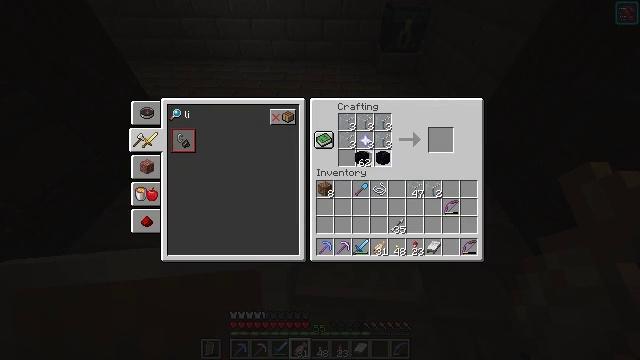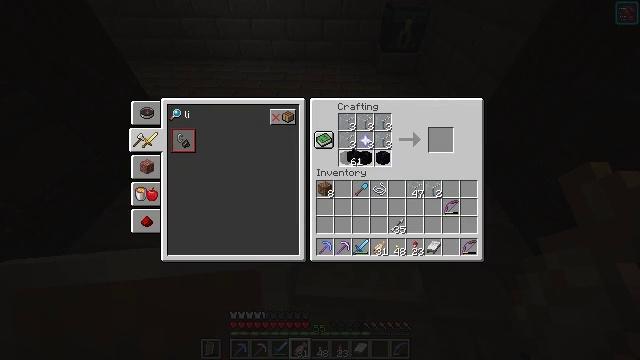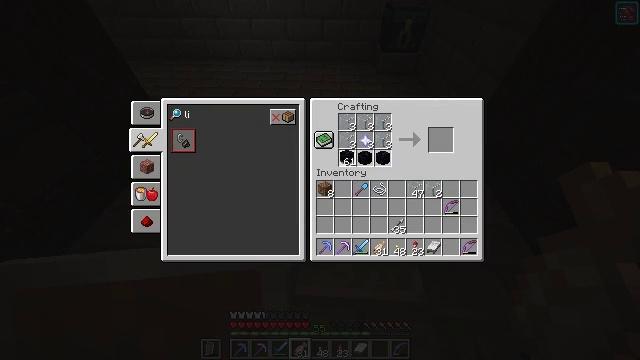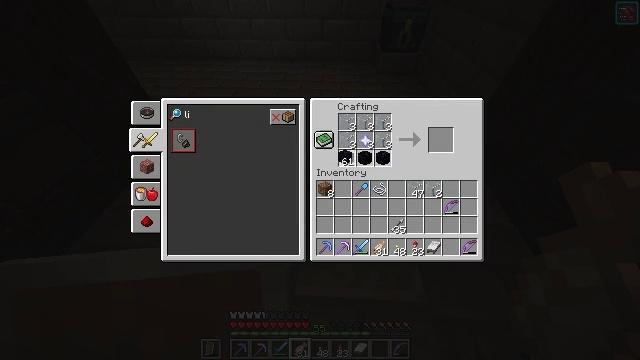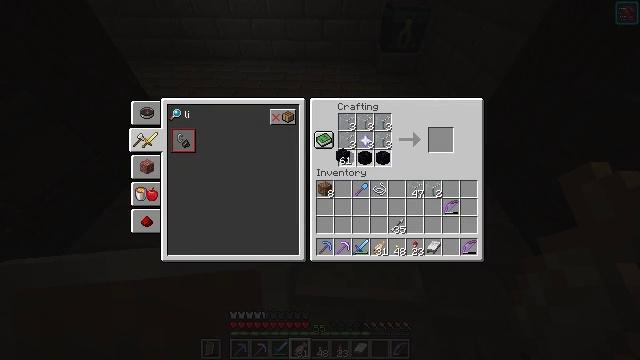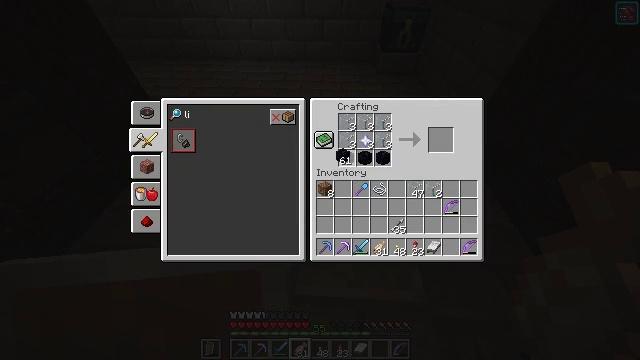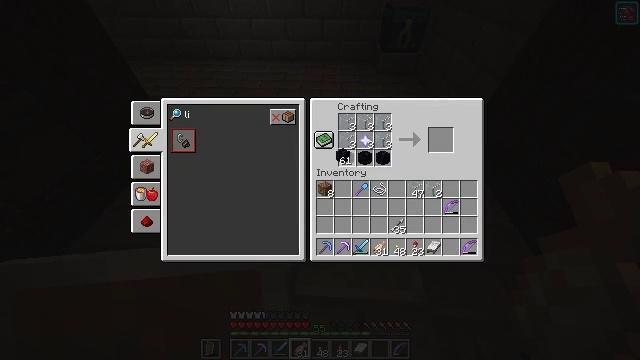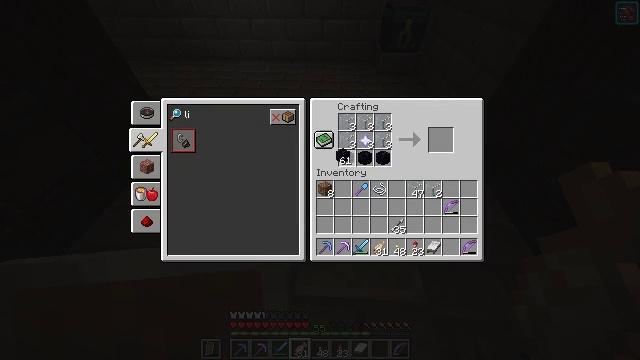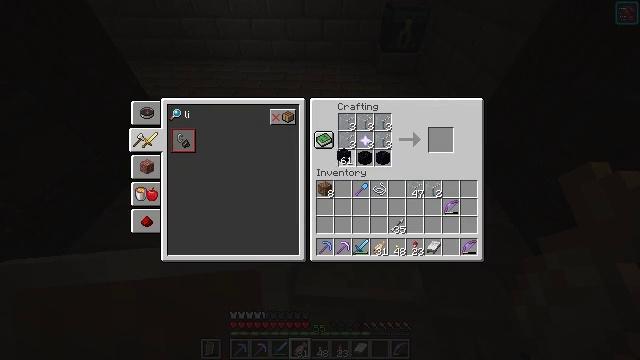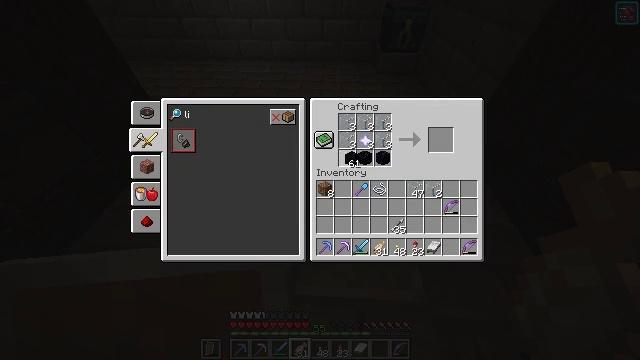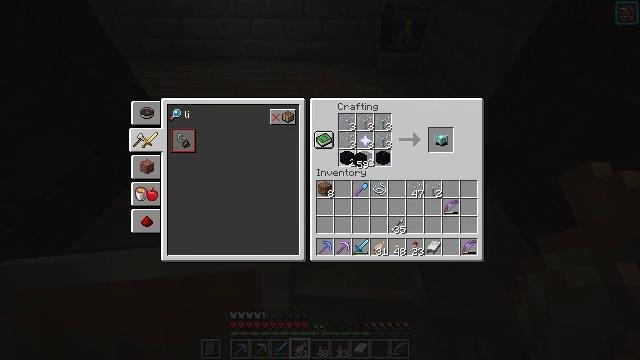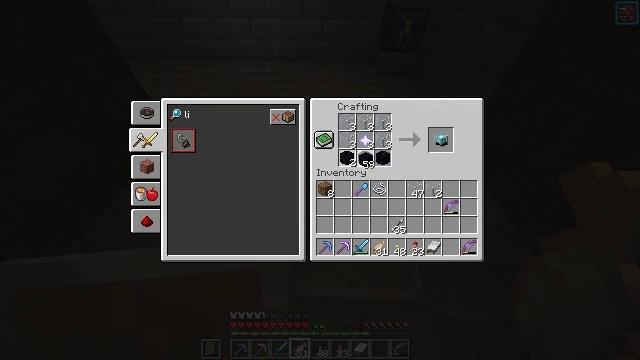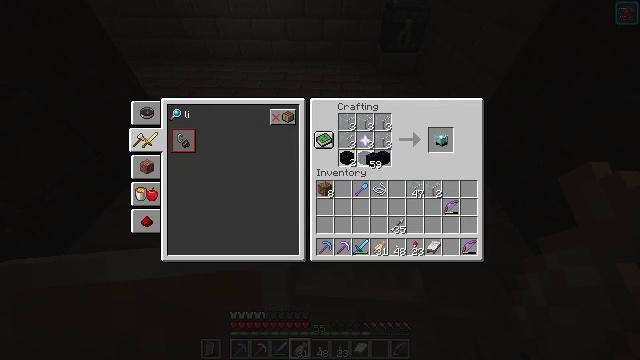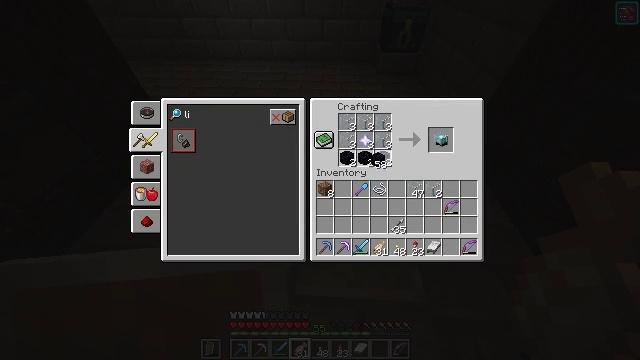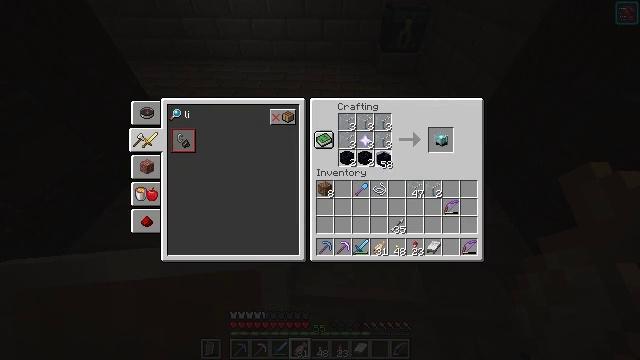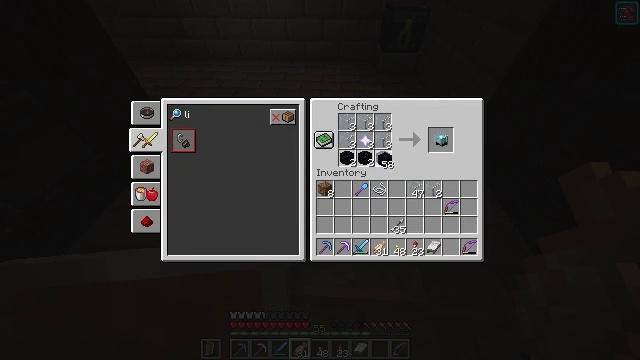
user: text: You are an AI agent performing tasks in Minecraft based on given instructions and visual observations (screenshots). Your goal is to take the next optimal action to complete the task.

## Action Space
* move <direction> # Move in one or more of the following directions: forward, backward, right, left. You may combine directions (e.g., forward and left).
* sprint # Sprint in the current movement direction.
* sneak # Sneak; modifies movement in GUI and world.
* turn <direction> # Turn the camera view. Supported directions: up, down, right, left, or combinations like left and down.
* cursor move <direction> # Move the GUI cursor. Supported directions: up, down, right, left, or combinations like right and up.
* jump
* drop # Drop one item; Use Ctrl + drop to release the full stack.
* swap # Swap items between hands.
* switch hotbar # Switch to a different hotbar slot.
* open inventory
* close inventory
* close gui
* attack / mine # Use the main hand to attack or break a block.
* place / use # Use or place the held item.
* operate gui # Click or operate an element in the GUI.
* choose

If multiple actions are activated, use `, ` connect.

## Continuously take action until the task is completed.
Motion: motion action
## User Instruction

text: Combine materials in the crafting table to make a beacon.
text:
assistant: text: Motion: cursor move left, choose
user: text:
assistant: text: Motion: choose
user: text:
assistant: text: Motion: choose
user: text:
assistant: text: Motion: choose
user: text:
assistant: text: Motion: no_op
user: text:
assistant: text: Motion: no_op
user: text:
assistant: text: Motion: choose
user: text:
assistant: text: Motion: choose
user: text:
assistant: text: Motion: cursor move right, choose
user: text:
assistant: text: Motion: cursor move right, choose
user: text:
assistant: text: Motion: choose
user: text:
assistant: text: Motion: choose
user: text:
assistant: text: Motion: choose
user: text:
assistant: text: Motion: choose
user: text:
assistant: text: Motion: choose
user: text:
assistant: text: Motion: no_op
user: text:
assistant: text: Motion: no_op
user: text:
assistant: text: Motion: choose
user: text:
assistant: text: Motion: choose
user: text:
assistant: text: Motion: cursor move left, choose
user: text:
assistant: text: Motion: cursor move left, choose
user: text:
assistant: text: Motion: cursor move left, choose
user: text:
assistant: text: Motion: choose
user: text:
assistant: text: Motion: choose
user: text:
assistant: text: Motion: choose
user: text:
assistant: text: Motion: no_op
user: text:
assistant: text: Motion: cursor move right and down
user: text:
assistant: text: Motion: cursor move right and down
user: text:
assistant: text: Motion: cursor move right
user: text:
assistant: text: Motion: no_op